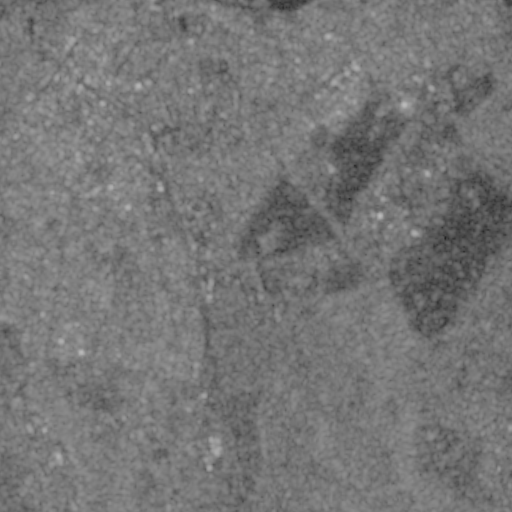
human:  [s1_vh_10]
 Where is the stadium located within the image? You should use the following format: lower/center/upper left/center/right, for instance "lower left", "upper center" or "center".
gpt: The stadium is located in the upper center of the image.
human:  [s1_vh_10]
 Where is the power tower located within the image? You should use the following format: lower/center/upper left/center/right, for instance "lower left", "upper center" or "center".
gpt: There is no power tower in the image.

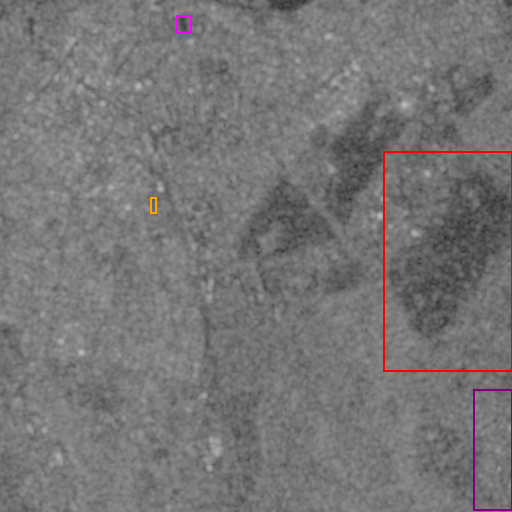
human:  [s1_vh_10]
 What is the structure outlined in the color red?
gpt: The structure outlined in red is a crop field.
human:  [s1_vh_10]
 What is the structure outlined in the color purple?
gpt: The structure outlined in purple is a park.
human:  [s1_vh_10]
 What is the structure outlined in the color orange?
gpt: The structure outlined in orange is a parking lot.
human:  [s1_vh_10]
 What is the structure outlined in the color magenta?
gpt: The structure outlined in magenta is a stadium.
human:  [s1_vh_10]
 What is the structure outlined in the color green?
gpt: There is no green outline.